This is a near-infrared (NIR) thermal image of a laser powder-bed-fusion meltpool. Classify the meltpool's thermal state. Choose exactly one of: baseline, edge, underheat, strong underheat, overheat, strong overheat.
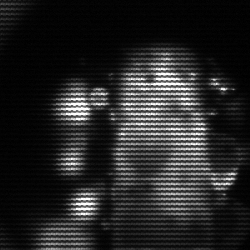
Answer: strong underheat